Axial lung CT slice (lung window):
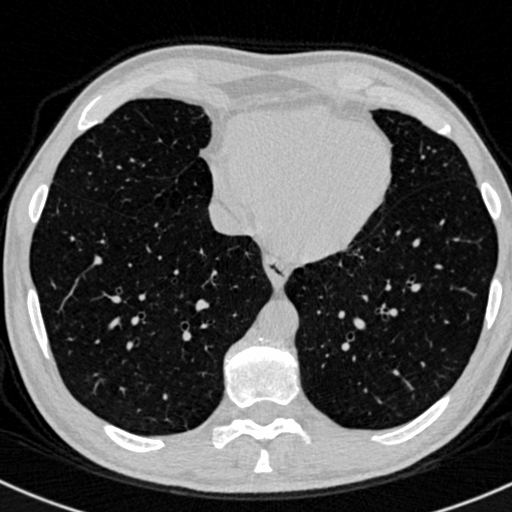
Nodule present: no